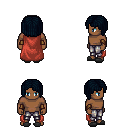
a pixel art fantasy rpg character, male body template, human, dark skin, maroon cape, metal pants, raven pageboy hairstyle, cloth bracers, gray slippers, four views (front, back, left, right), 2x2 character sprite sheet, small pixel art, hard edges, no anti-aliasing